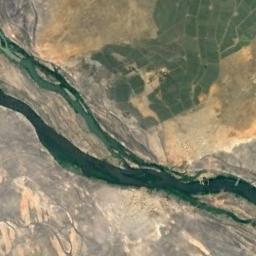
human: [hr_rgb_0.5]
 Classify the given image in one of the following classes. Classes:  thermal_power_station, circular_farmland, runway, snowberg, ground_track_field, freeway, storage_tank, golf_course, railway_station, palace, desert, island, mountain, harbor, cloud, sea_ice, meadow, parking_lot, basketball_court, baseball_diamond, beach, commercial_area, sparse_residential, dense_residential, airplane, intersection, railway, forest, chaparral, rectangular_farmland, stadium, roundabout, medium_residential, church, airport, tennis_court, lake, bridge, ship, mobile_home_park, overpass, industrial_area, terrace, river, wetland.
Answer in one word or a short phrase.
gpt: river